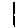
Label: line